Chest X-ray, PA view. Patient: 55 years old, sex M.
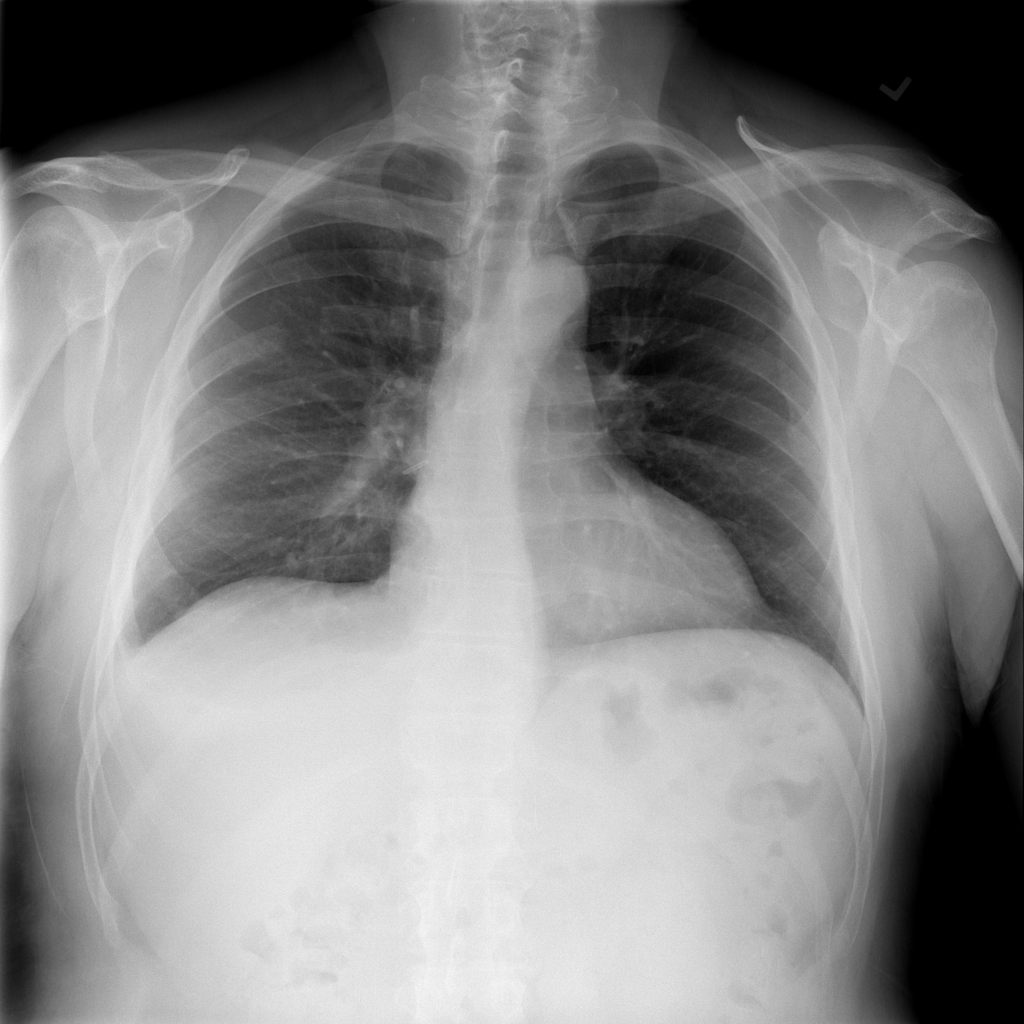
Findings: Atelectasis, Effusion, Infiltration